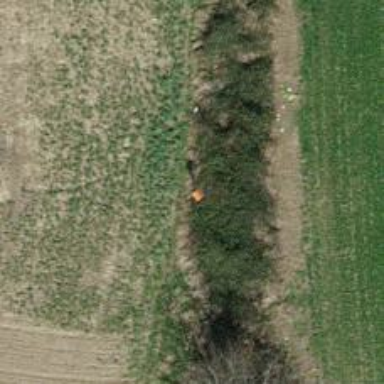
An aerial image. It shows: Pole supporting roof covering pipeline marker.